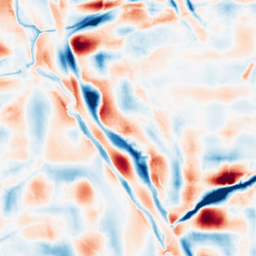
Category: wavelet
Decomposition family: wavelet_dwt
Decomposition parameters: wavelet: coif2
level: 5
Upsampling method: cubic_mitchell
Upsampling parameters: scale: 4
Upsampling scale: 4